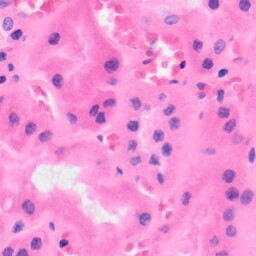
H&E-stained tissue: Kidney